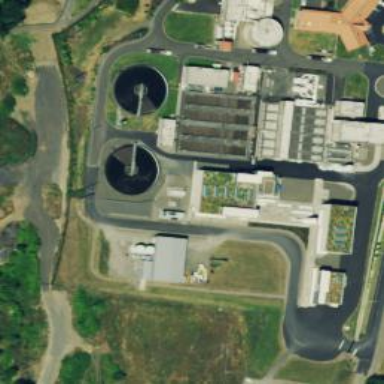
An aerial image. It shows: Wastewater plant.